The image folds the raw vibration samples of a bearing signal into a 2-D grayscale square (signal-to-image encoding). What is the most likely bearing condition (normal, inner_race, outer_race, ball)?
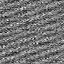
Answer: normal